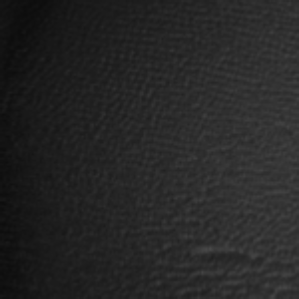
Label: frost